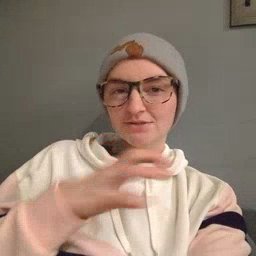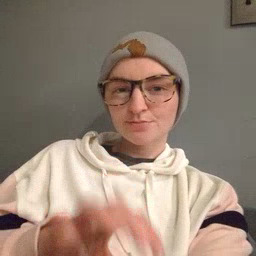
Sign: hot